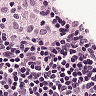
Metastatic tissue present: no